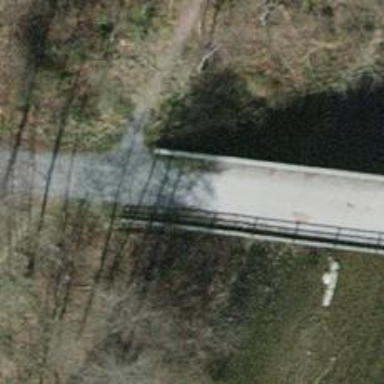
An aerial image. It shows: Unpaved track with bridge. The track has grade2 track type.